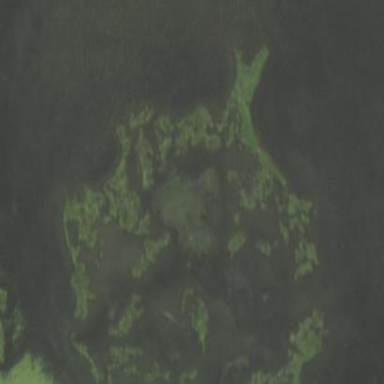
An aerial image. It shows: Marshy wetland area.